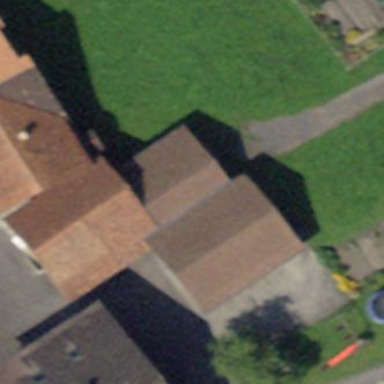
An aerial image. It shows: Shed building.